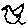
Label: bird